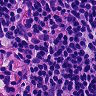
Metastatic tissue present: no